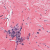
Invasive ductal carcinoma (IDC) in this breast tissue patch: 0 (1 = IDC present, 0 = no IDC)